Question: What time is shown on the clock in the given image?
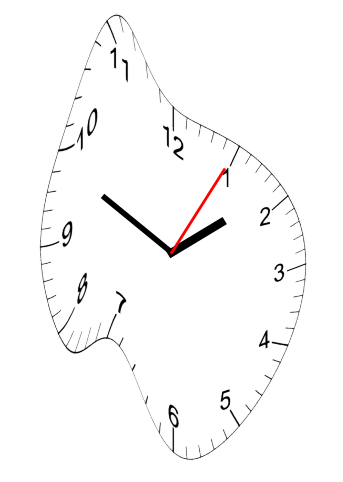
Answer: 01:49:05